Question: How do I create a django form to display a user's sell objects with a radio box next to each obejct for deletion?
I'm trying to create something similar to the django admin where users are listed with radio boxes for quick deletion.

From the request.user I'm trying to get the Sell's associated objects from a user and return a list
of sells in order to delete the selected. So far my profile form looks like this:
'''
class ProfileForm(ModelForm):
def __init__(self, *args, **kwargs):
self.request = kwargs.pop("request")
super(ProfileForm, self).__init__(*args, **kwargs)
sells = forms.IntegerField(
widget=forms.Select(
sell=Sell.object.filter(user=self.request.uwer)
)
)
'''
In the views.py I plan to delete selected sell objects like so:
'''
for sell in form.sells:
sell = Sell.objects.get(id=sell)
sell.delete()
'''
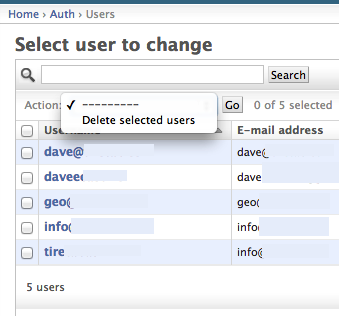
Answer: There's quite a few things wrong here. The most significant is that you can't set the choices in the form definition, as you don't have access to 'request.user' there.
I don't think you want a model form, anyway. Those are for creating and editing model instances, whereas you simply want to list existing instances with a checkbox. So you just want a normal form with a field that represents those instances, ie a ModelMultipleChoiceField.
So, the form looks like this:
'''
class DeleteSellForm(forms.Form):
sells = forms.ModelMultipleChoiceField(queryset=Sell.objects.none(),
widget=forms.CheckboxSelectMultiple)
def __init__(self, *args, **kwargs):
user = kwargs.pop('user', None)
super(DeleteSellForm, self).__init__(*args, **kwargs)
self.fields['sells'].queryset=Sell.objects.filter(user=user)
'''
You'll notice that the queryset defaults to none, but is set to the correct user's objects in the '__init__' method, where we can pass in the user.
So the view looks like this:
'''
def delete_sells(request):
if request.POST:
form = DeleteSellsForm(request.POST, user=request.user)
if form.is_valid():
form.cleaned_data['sells'].delete()
else:
form = DeleteSellsForm(user=request.user)
return render(request, 'template.html', {'form': form})
'''
'ModelMultipleChoiceField' cleans to a QuerySet, so you should be able to call 'delete()' on it directly.